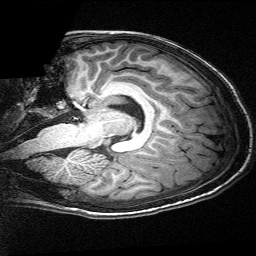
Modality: T1w
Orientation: sagittal
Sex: male
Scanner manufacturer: siemens
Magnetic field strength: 3 T
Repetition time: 2.3 s
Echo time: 0.00336 s